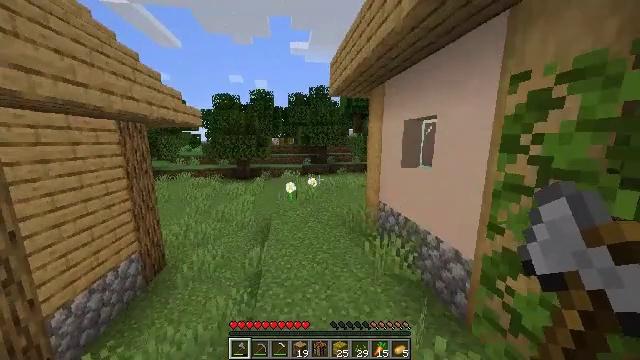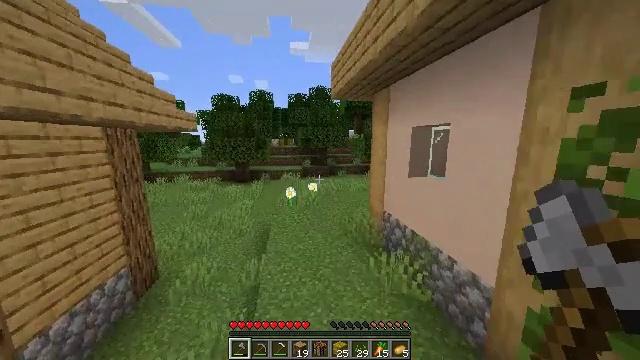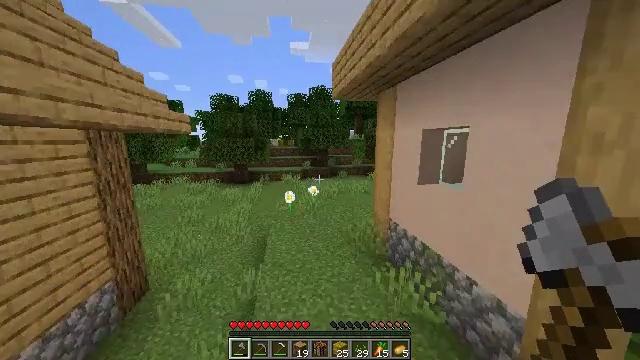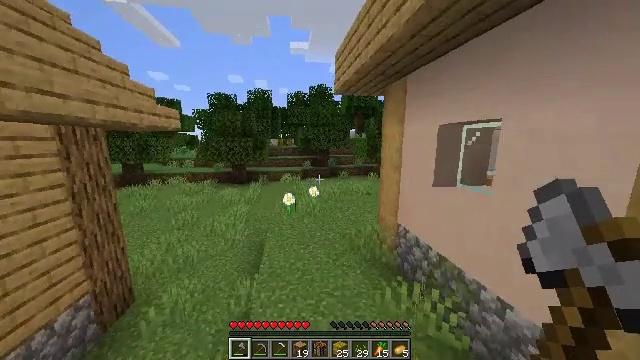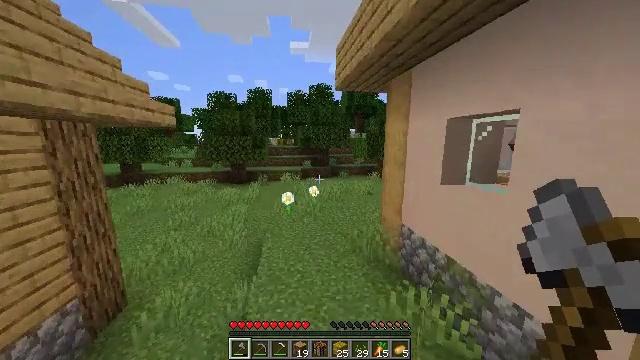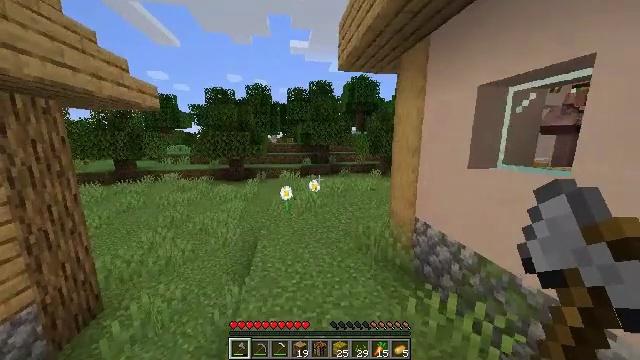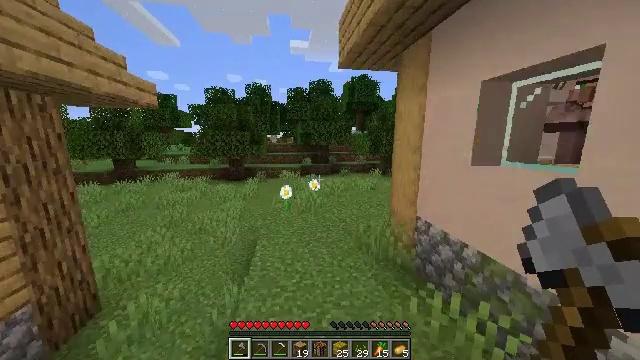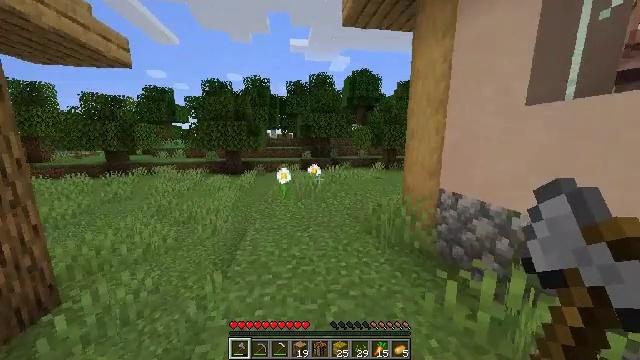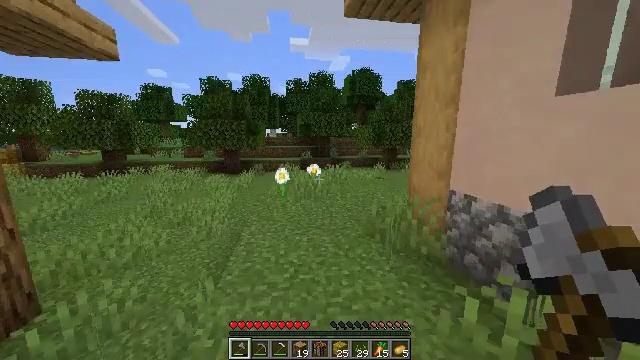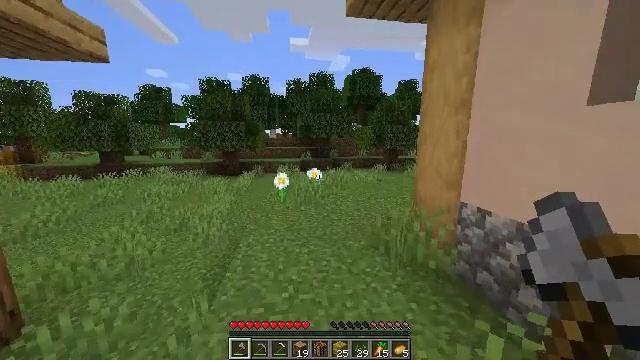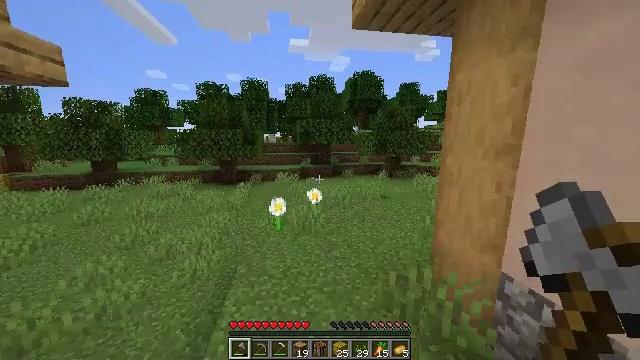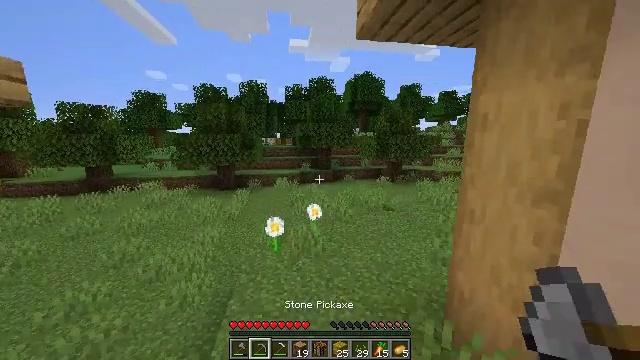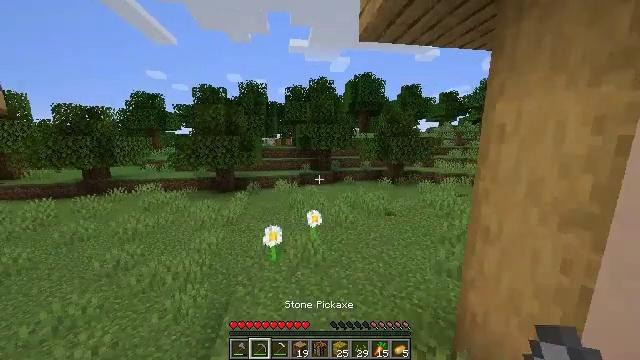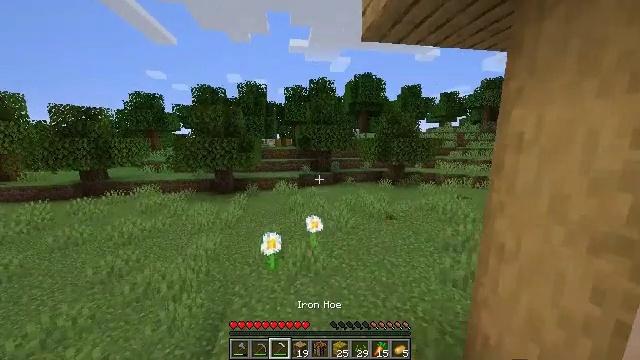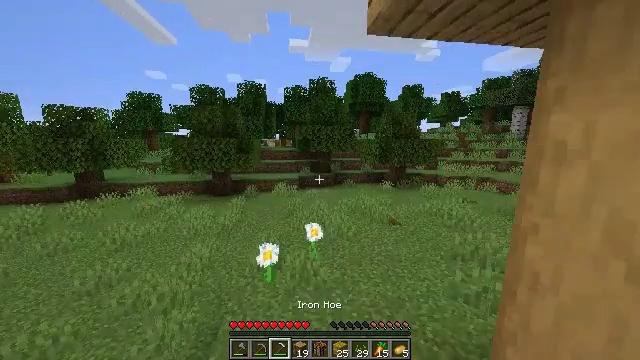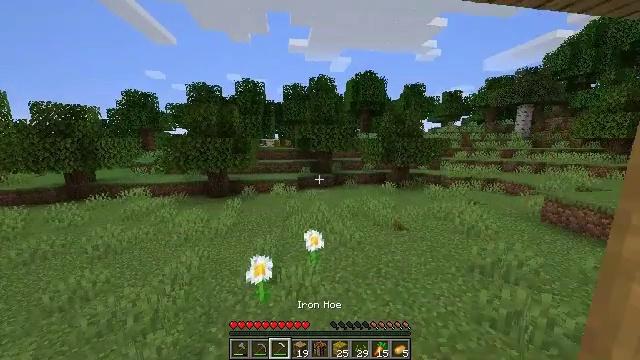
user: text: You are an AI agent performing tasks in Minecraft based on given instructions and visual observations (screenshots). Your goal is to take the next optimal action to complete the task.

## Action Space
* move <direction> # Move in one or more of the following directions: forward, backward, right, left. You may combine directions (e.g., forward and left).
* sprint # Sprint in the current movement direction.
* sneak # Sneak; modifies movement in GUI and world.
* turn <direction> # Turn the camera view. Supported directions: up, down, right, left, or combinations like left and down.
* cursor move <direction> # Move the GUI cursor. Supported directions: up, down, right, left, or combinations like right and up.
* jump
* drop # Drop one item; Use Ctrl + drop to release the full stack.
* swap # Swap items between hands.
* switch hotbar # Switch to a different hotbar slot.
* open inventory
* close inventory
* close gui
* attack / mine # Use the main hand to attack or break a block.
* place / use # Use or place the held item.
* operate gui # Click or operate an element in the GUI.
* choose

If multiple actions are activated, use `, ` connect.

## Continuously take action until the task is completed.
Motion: motion action
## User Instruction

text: Break oak leaves from the trees.
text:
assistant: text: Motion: move forward, sprint, jump
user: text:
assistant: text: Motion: move forward, sprint, jump
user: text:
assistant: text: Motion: move forward, sprint, jump
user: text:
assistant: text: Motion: move forward, sprint, jump
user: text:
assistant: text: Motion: move forward, sprint, jump
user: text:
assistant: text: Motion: move forward, jump
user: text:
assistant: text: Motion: move forward, jump
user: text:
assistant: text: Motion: move forward, jump
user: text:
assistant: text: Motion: move forward, jump
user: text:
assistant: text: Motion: move forward, jump
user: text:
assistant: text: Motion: move forward, jump
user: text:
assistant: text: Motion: move forward, jump
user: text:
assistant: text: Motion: move forward, jump
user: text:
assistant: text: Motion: move forward, jump
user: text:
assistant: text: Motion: move forward, sprint, jump
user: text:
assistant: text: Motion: move forward, sprint, turn right, jump
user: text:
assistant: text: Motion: move forward, sprint, turn right, jump
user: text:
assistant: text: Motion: move forward, sprint, turn right, jump
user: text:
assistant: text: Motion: move forward, sprint, turn right and down, jump
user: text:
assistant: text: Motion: move forward, sprint, turn right and down, jump
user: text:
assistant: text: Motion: move forward, sprint, turn right, jump
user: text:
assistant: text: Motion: move forward, sprint, turn right, jump
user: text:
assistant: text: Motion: move forward, sprint, jump
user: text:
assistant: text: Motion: move forward, sprint, jump
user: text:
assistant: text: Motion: move forward, sprint, jump
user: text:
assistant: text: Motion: move forward, sprint, jump
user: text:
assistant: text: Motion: move forward, sprint, jump
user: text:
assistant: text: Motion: move forward, sprint, jump
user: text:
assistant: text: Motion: move forward, sprint, jump
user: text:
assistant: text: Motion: move forward, sprint, turn right and up, jump